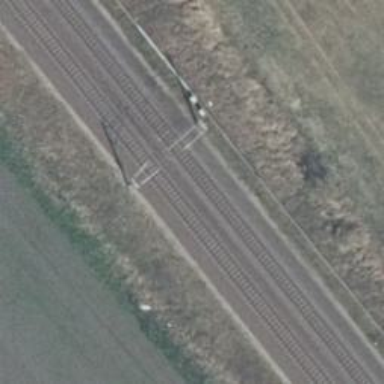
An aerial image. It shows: Milestone along the railway with catenary mast.